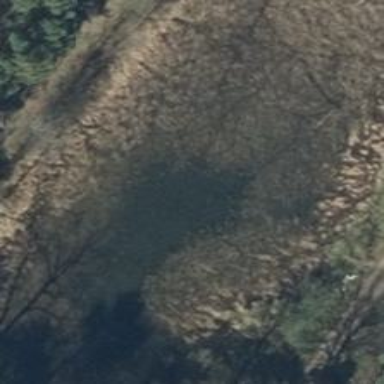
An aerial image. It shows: Marsh wetland.